You are looking at a signal-to-image encoding: consecutive vibration samples arranged as the rows of a grayscale square. Determine the bearing's health state. Answer with exactly one of: normal, inner_race, outer_race, ball.
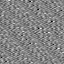
Answer: outer_race